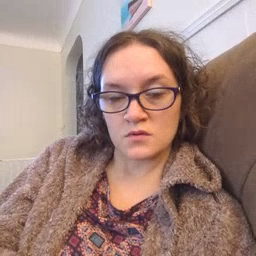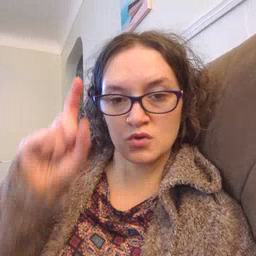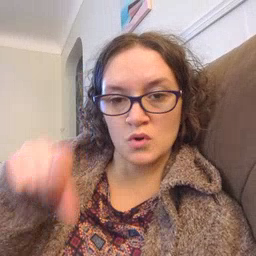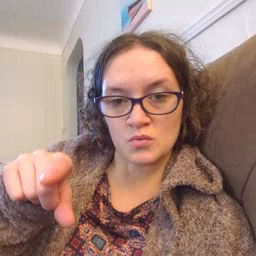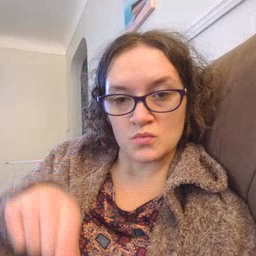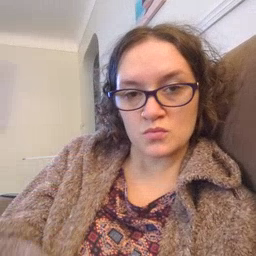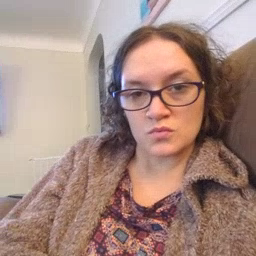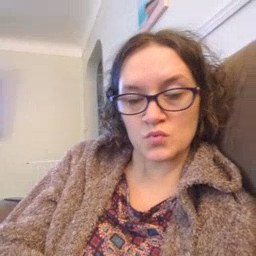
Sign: go